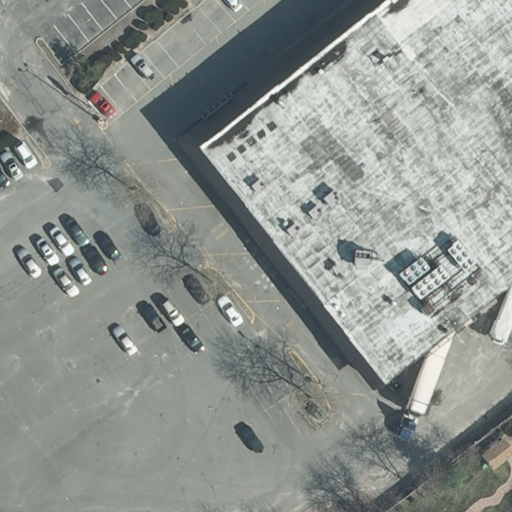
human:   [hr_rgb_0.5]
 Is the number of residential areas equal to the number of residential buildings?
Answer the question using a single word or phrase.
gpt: no

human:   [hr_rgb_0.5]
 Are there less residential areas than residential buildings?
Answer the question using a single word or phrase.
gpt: no

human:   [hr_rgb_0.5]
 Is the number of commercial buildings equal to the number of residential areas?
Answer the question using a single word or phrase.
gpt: yes

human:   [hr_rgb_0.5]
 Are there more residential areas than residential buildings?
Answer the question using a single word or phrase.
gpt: yes

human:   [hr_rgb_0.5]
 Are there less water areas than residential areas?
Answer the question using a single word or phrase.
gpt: yes

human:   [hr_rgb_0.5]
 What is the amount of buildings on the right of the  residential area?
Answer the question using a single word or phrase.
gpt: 0

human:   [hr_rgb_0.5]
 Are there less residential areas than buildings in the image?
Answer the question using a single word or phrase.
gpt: no

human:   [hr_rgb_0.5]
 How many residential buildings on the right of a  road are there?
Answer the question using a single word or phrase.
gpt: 0

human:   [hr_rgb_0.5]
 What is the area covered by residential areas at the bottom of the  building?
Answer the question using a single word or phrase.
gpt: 0m2

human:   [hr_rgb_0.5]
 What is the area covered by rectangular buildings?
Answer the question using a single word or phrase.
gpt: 1874m2

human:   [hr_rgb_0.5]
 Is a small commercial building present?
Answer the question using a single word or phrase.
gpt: no

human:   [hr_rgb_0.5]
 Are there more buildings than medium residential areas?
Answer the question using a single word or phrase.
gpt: yes

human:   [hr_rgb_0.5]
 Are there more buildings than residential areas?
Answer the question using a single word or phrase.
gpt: no

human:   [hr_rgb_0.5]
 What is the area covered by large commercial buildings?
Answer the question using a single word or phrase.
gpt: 1874m2

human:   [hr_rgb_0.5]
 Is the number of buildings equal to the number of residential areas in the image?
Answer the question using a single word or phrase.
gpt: yes

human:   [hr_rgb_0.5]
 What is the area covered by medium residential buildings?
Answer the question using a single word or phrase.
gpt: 0m2

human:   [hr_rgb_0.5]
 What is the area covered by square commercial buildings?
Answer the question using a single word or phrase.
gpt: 0m2

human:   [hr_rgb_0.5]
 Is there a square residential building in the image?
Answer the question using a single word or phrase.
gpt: no

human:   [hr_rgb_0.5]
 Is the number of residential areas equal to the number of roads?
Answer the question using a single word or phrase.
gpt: no

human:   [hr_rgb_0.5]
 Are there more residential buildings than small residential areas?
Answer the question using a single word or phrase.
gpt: no

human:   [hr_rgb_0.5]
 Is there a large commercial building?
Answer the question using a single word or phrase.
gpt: yes

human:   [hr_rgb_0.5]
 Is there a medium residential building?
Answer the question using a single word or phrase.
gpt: no

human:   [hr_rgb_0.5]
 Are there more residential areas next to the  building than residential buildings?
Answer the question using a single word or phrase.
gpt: yes

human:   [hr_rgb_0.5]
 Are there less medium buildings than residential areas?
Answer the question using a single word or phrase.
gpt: yes

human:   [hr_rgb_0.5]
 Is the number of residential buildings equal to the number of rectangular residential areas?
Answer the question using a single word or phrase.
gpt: no

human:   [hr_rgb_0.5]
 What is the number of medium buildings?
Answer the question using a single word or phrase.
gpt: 0

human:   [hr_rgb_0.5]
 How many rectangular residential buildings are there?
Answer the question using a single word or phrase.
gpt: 0

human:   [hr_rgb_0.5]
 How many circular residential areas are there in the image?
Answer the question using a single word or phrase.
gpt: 0

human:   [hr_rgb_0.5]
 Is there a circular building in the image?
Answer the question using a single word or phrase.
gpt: no

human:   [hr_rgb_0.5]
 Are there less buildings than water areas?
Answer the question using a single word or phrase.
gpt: no

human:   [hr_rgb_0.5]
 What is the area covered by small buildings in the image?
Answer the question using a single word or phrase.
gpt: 0m2

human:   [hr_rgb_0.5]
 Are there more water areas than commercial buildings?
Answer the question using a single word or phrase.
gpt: no

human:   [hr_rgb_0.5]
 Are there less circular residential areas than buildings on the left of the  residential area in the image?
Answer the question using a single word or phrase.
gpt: yes

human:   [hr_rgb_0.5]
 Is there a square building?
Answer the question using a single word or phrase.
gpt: no

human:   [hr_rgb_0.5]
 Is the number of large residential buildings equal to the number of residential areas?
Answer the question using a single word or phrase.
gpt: no

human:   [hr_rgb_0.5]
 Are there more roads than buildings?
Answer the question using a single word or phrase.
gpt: no